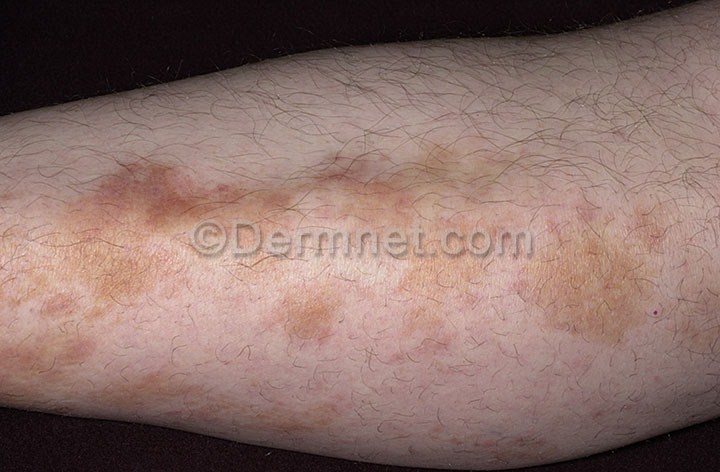
Disease: Eczema Photos